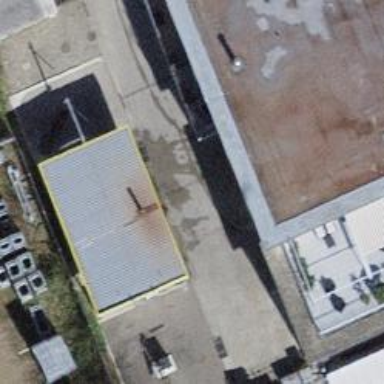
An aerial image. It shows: Car wash facility.